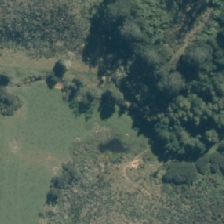
Land cover: grose_broom